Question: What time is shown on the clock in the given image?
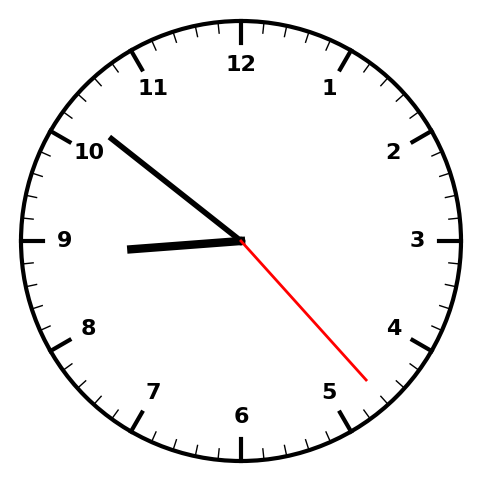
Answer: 08:51:23